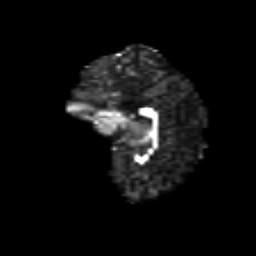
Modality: FA
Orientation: sagittal
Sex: female
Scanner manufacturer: siemens
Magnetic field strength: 3 T
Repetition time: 5 s
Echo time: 0.071 s